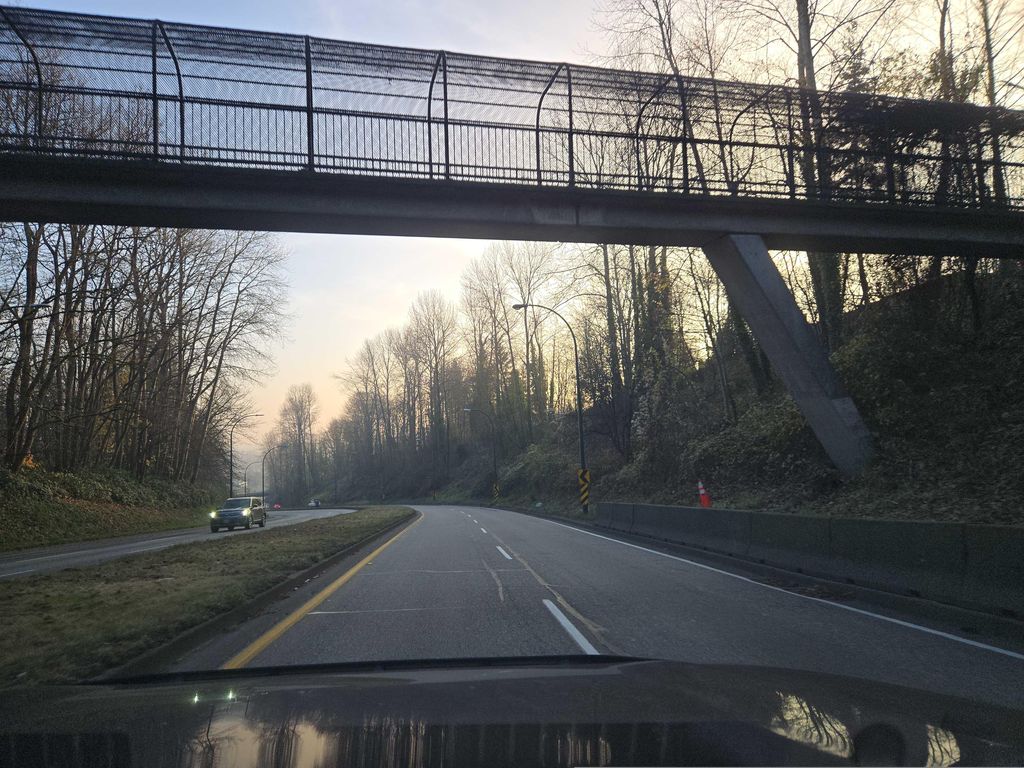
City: vancouver